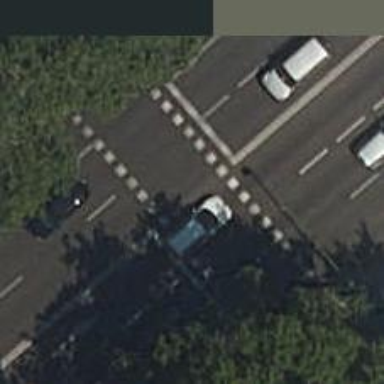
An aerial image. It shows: Road with traffic signals at crossing.